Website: macys
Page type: customer-info-address
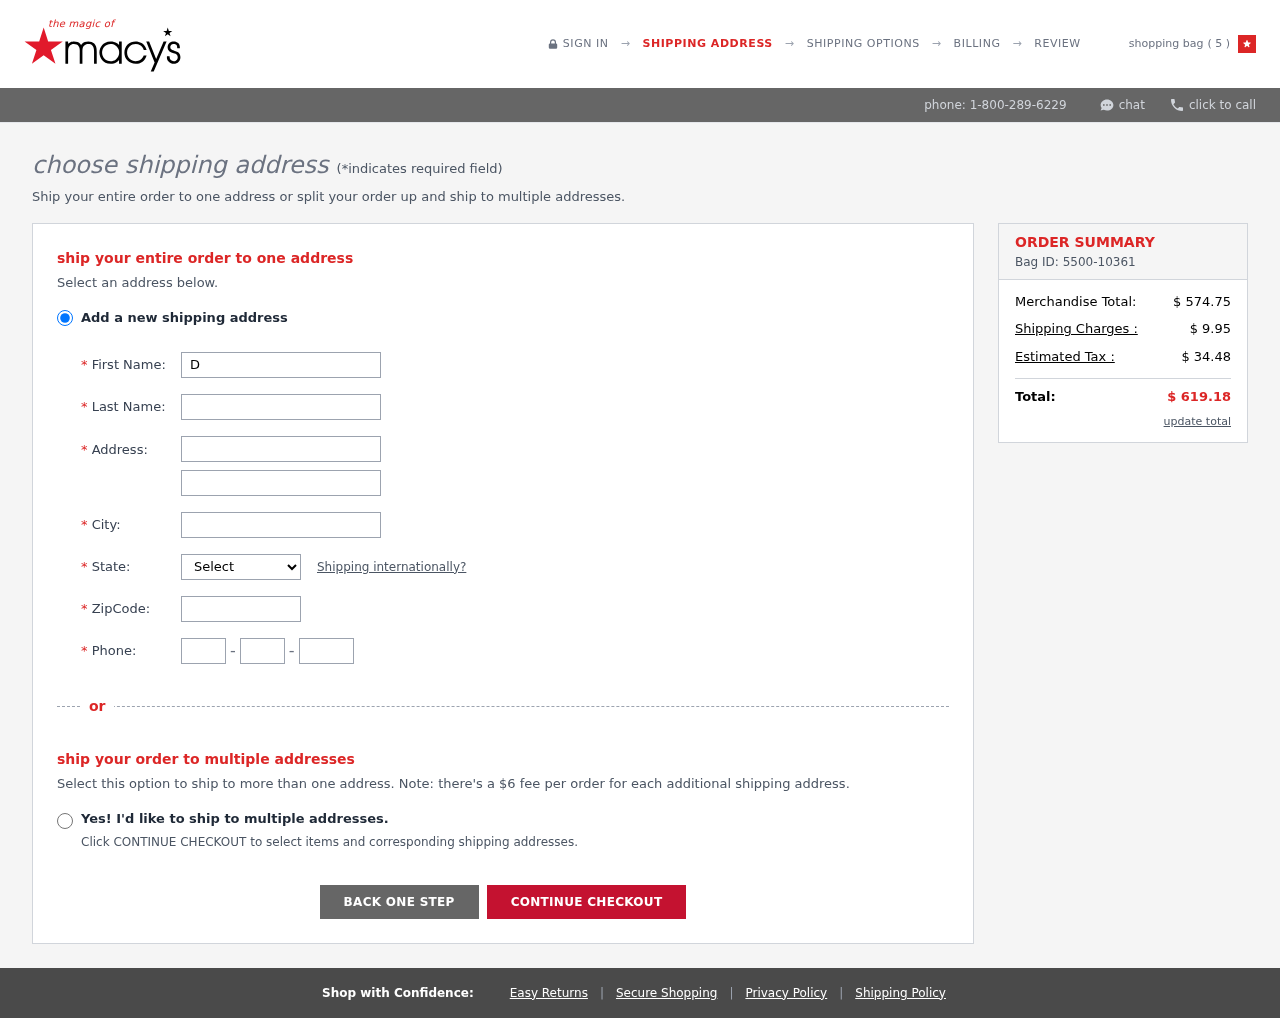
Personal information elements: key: PII_CITY
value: North Thomasshire
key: PII_FIRSTNAME
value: Dawn
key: PII_LASTNAME
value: Meza
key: PII_PHONE_AREA
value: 466
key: PII_PHONE_PREFIX
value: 653
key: PII_PHONE_SUFFIX
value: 4084
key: PII_POSTCODE
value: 30314
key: PII_STATE_ABBR
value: LA
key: PII_STREET
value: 149 Kennedy Freeway
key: PII_STREET2
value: Suite 735
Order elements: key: ORDER_NUM_ITEMS
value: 5
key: ORDER_ID
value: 5500-10361
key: ORDER_SUBTOTAL
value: $ 574.75
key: ORDER_SHIPPING_COST
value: $ 9.95
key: ORDER_TAX
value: $ 34.48
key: ORDER_TOTAL
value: $ 619.18